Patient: sex F, age 68
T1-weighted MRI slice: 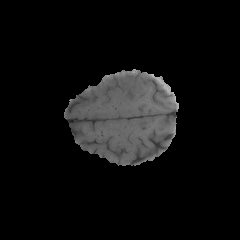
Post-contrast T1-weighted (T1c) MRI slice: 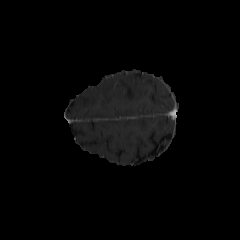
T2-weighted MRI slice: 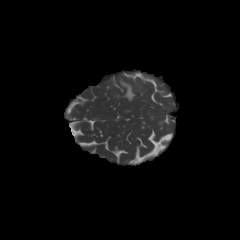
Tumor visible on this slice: yes
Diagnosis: Glioblastoma, IDH-wildtype
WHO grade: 4